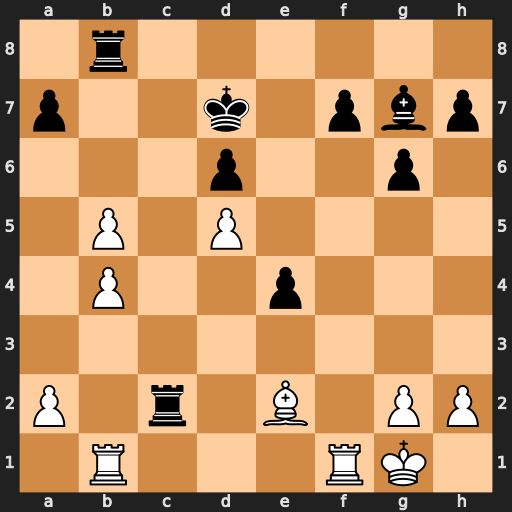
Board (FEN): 1r6/p2k1pbp/3p2p1/1P1P4/1P2p3/8/P1r1B1PP/1R3RK1
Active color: w
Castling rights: -
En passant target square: -
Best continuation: Rxf7+ Ke8 Rxg7